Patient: sex M, age 38
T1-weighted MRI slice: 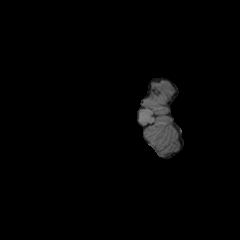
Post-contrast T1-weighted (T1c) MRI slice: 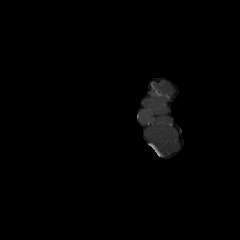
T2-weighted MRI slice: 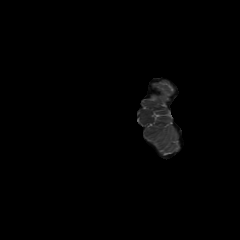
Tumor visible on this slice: no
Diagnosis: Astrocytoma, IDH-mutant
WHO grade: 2